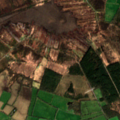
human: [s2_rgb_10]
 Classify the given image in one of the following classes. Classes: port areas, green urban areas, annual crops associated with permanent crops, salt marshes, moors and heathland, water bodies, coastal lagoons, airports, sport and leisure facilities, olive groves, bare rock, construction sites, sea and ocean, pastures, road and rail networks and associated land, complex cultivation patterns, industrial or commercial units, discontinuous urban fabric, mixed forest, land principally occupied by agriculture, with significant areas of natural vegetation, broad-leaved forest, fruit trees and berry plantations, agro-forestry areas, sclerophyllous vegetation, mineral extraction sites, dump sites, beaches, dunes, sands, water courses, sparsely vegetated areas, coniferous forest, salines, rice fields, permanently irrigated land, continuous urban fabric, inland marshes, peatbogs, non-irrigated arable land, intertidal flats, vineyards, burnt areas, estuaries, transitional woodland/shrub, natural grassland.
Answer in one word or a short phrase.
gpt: pastures, coniferous forest, peatbogs